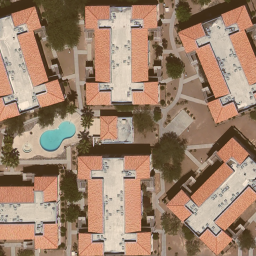
Label: residential